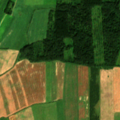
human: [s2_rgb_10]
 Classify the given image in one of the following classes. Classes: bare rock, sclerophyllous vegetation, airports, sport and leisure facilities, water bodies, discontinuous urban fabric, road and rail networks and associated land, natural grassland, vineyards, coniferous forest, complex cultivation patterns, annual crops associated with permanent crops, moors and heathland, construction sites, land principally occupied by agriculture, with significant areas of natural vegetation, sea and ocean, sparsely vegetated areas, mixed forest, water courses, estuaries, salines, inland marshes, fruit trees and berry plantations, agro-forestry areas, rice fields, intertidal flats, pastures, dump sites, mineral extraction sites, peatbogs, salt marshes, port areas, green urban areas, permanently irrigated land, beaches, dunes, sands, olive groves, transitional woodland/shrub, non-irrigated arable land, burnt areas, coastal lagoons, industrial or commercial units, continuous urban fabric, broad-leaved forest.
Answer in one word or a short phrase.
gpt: non-irrigated arable land, mixed forest